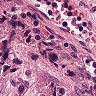
Metastatic tissue present: yes